You are looking at a signal-to-image encoding: consecutive vibration samples arranged as the rows of a grayscale square. Determine the bearing's health state. Answer with exactly one of: normal, inner_race, outer_race, ball.
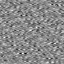
Answer: outer_race